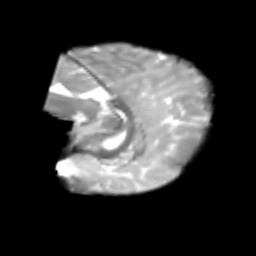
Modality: T2w
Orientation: sagittal
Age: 7
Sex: male
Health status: healthy